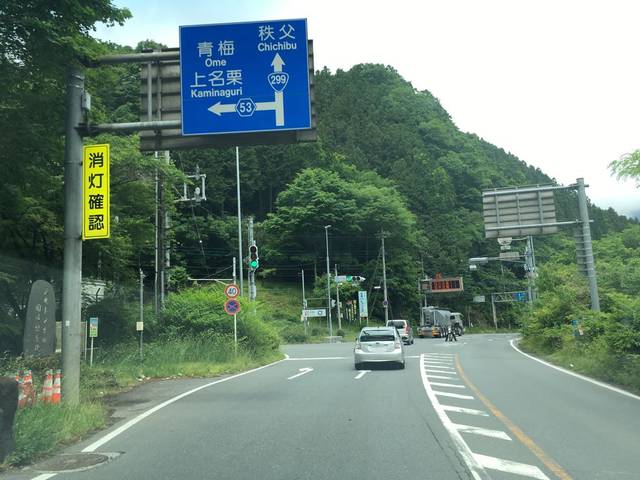
Region: Japan
Coordinates: 35.962, 139.162